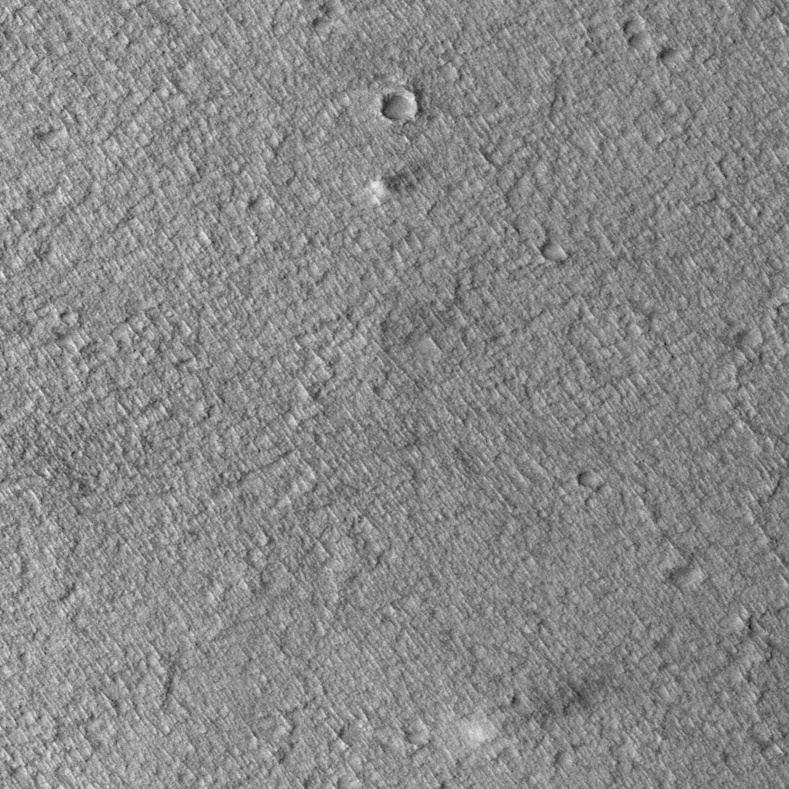
Label: dustdevil, dustdevil